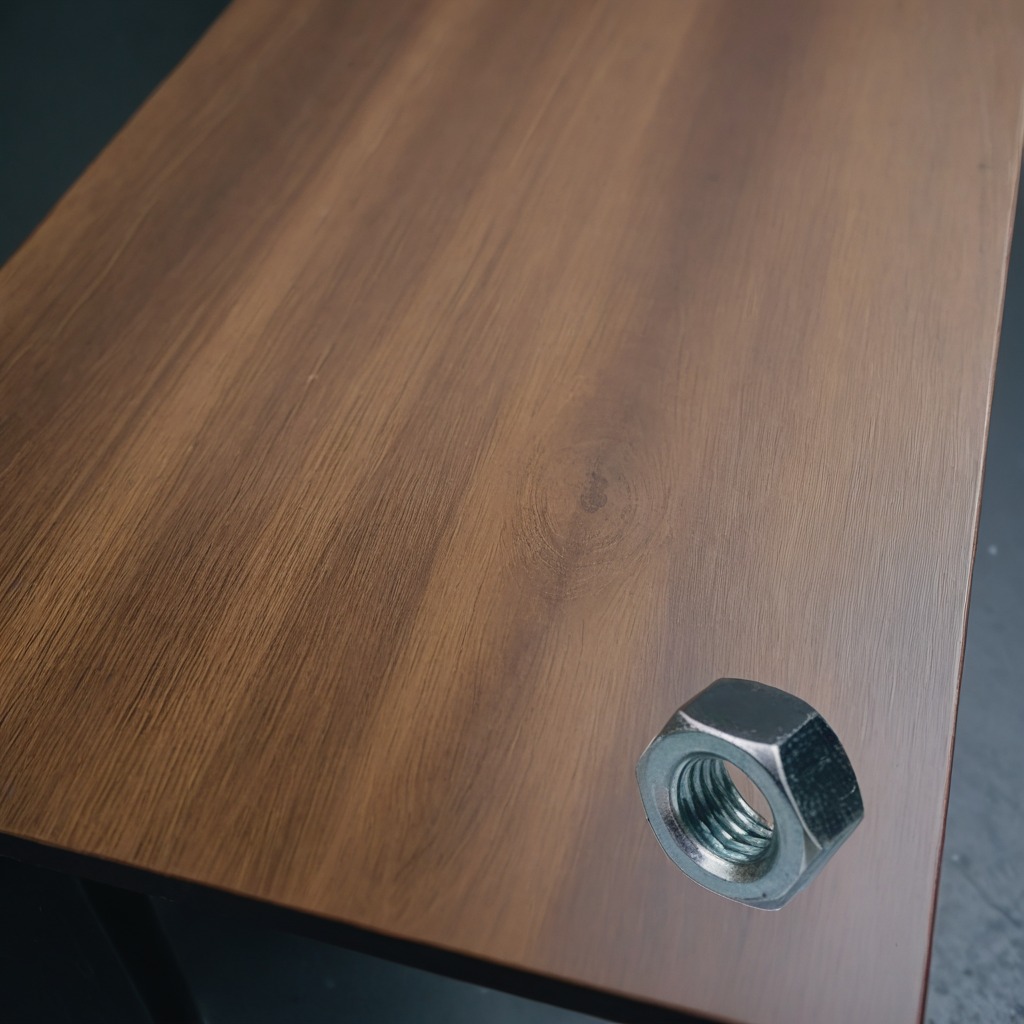
A metal nut is lying on a table.